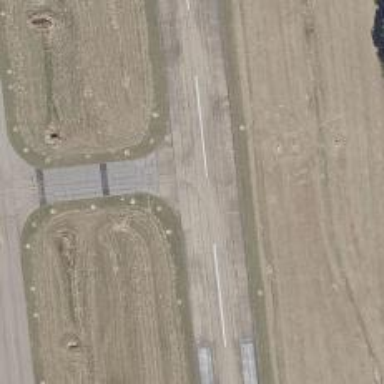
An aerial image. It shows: View of taxiway at the airport.